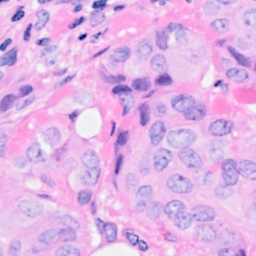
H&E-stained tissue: Breast